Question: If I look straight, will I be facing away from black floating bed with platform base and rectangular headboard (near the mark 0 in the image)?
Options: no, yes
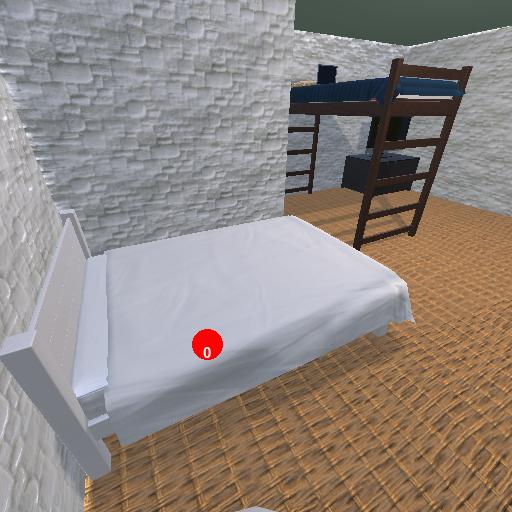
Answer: no